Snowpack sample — Buffalo Mountain, Silverthorne, Colorado, USA (1/25/25, 10:11 AM MST)
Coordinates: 39.6222, -106.1139
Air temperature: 22 °F
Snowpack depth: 110 cm
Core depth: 40 cm
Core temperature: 46.4 °F
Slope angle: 12°, slope face: 102°
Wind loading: high
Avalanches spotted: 0
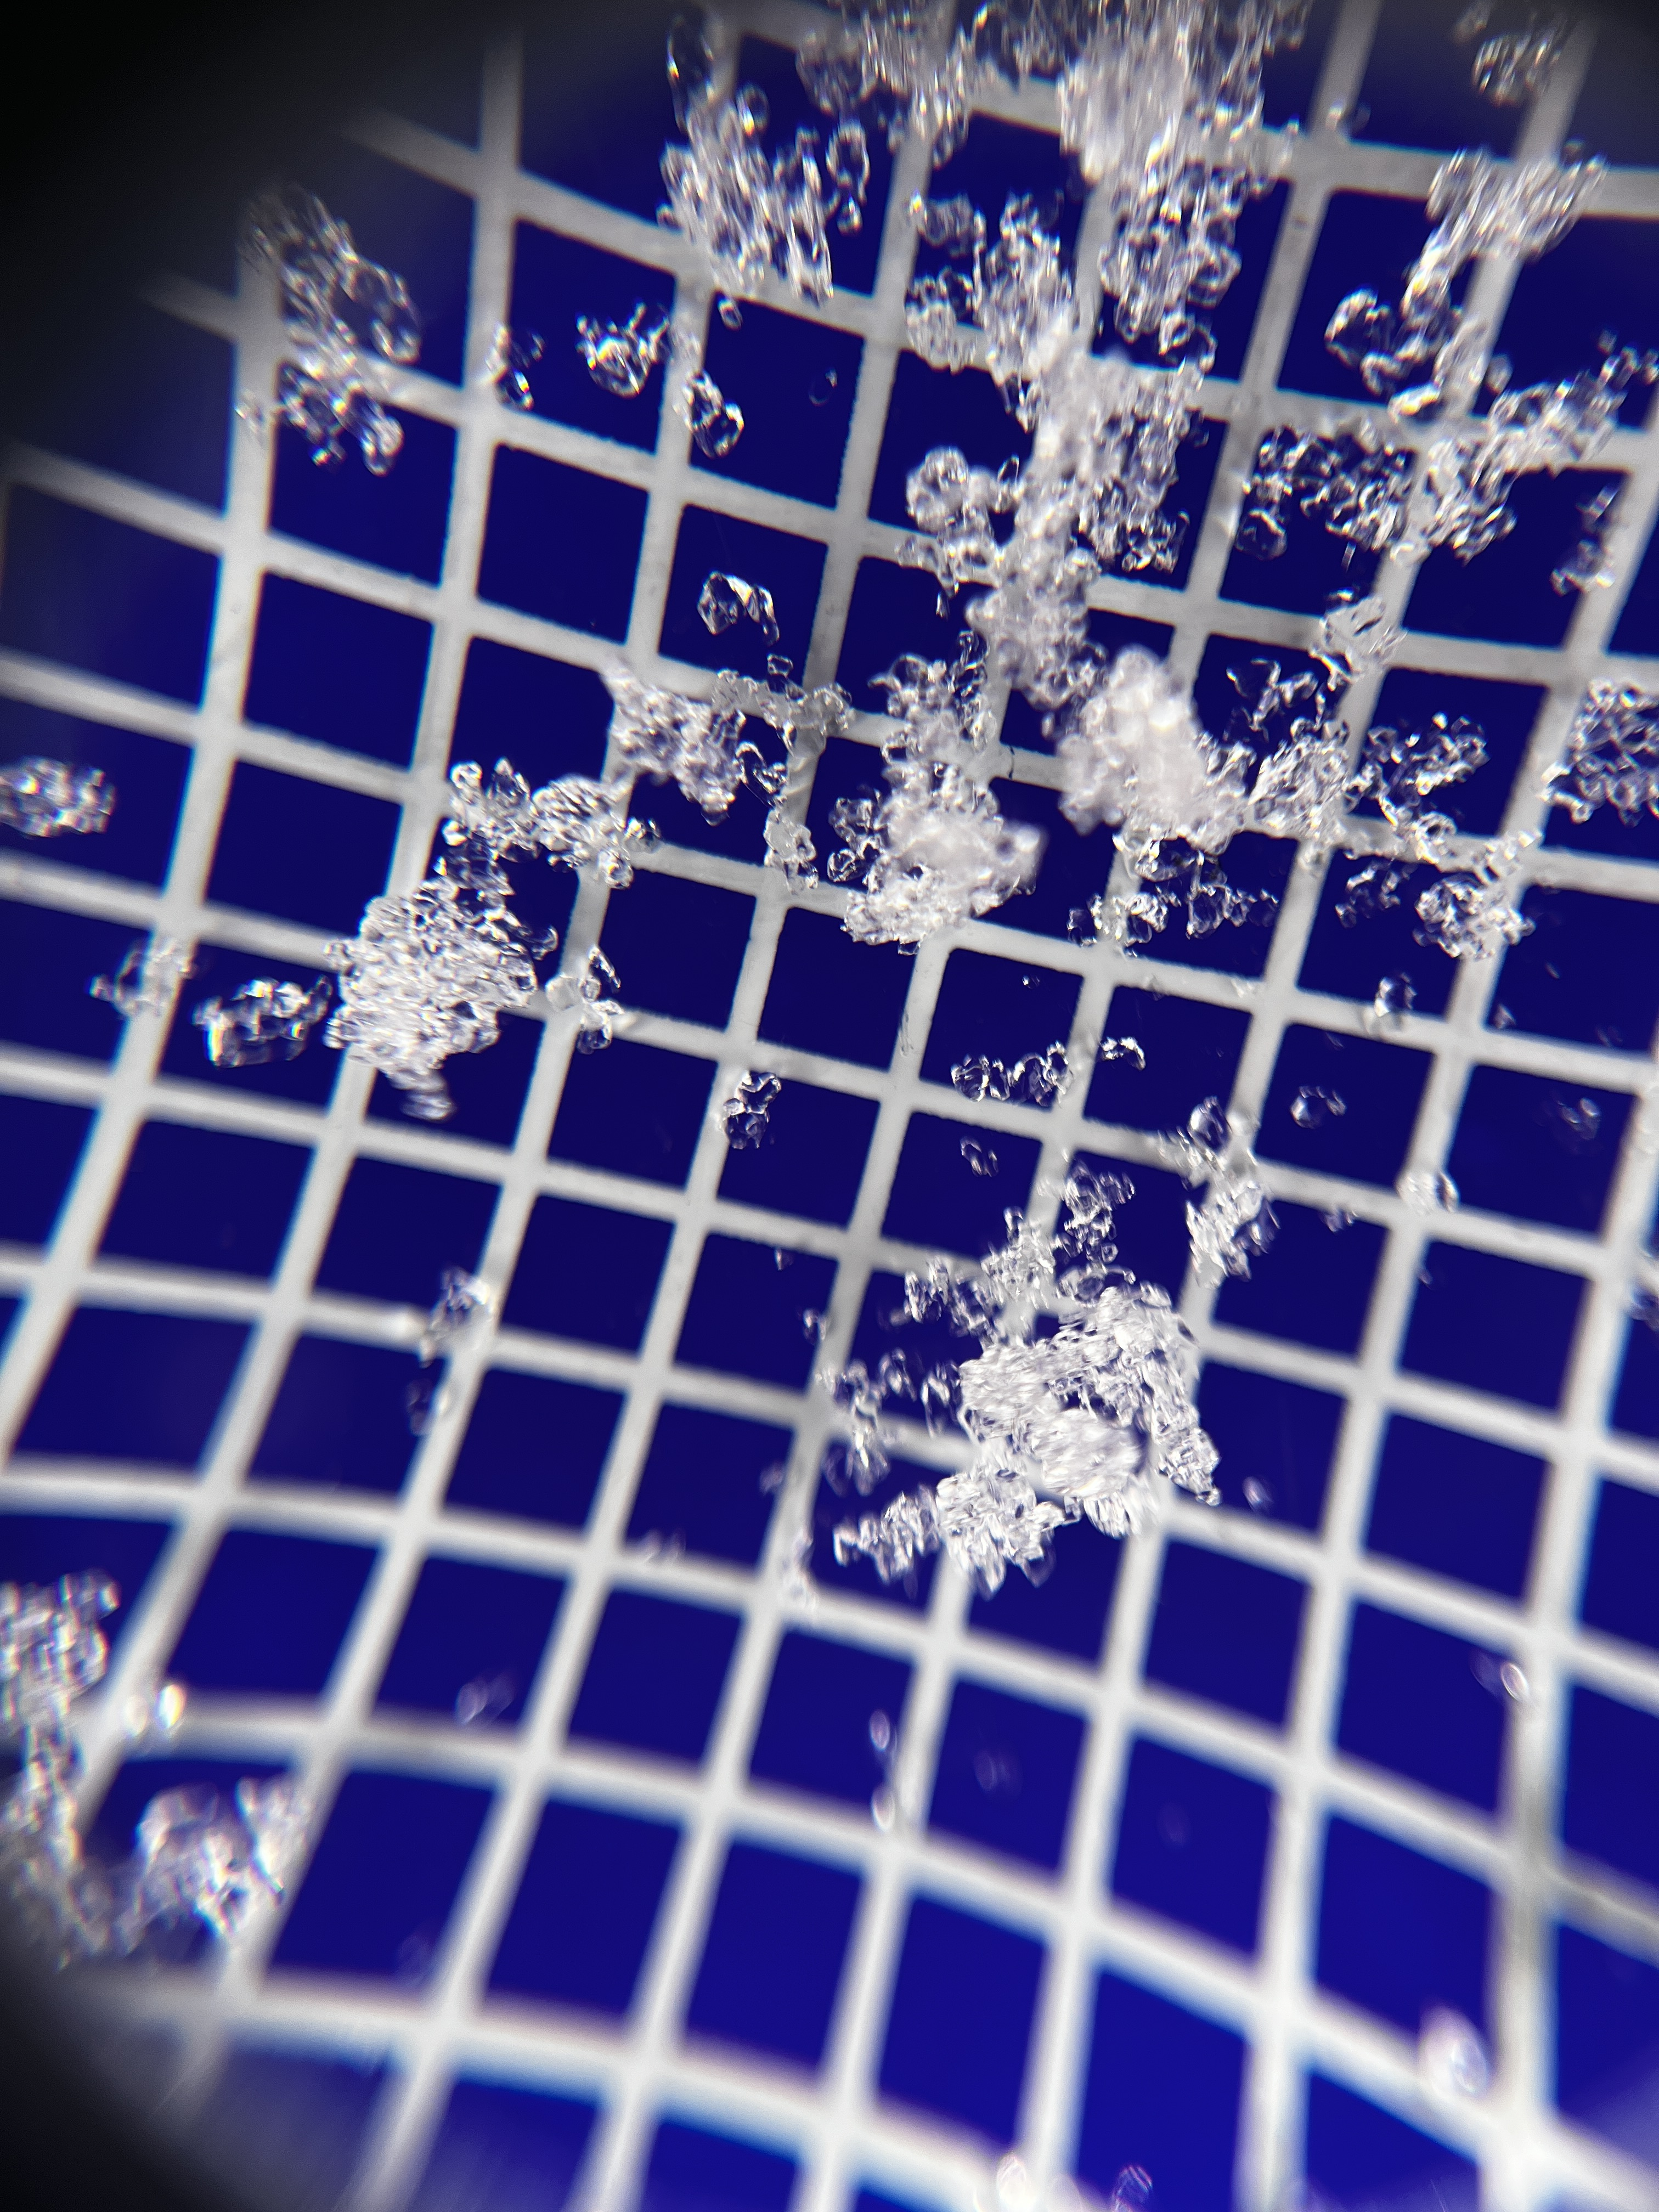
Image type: magnified_profile
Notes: No avalanches nearby, collected on the outskirts of a fire break 15 meters from the treeline, on way to Buffalo and Red Mountain